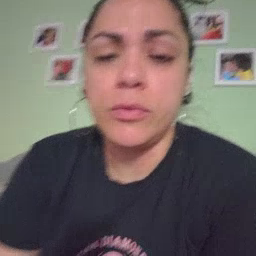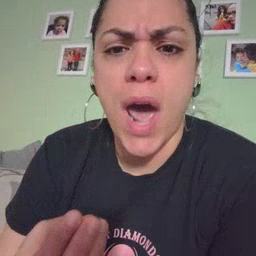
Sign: wet